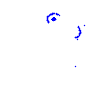
Particle: kaon